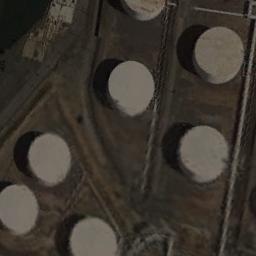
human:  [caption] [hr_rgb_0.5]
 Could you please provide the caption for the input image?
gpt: There are seven white storage tanks on the bare land .

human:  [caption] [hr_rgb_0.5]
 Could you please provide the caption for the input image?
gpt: There is a road beside the storage tanks .

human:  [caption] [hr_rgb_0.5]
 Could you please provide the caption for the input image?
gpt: There are nine tanks of different size .

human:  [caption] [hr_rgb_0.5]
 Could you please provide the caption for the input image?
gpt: There are many differently sized storage tanks in the factory .

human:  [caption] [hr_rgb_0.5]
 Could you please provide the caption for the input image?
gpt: There are some storage tanks of the same size .